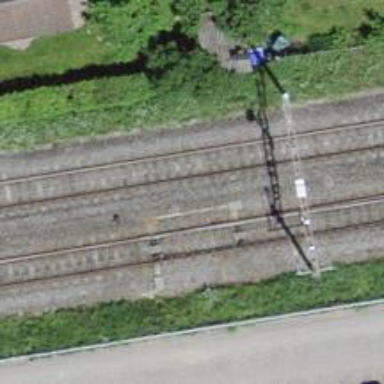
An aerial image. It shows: Railway switch.